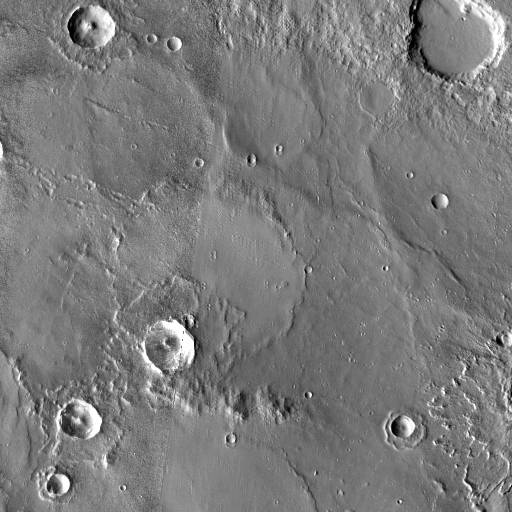
Crater classes present: Background, Other, Layered, Buried, Secondary